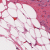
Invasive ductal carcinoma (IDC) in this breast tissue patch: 1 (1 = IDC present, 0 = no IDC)